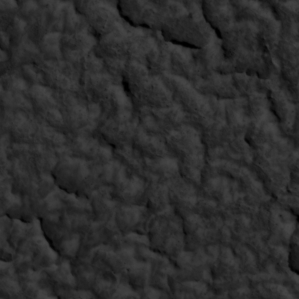
Label: non_frost